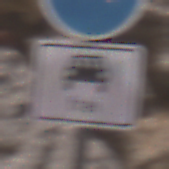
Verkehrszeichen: MehrfachbesetzePersonenkraftwagenFrei
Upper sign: Busssonderstreifen
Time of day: Midday
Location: Outdoor (Urban)
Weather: PartlyCloudy
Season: NotSpecified
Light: Natural